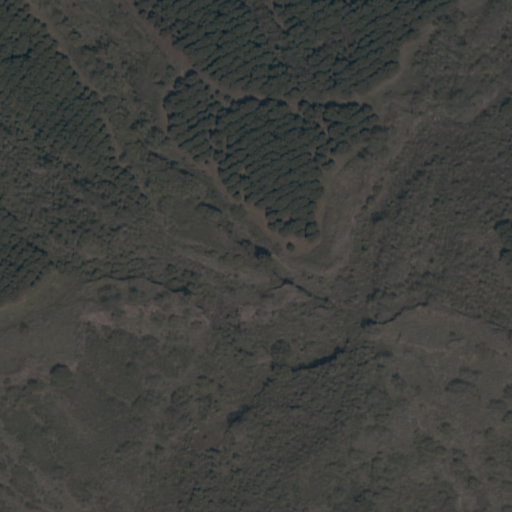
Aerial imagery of valley in Hawaii named Pā‘au‘au Gulch containing only unknown